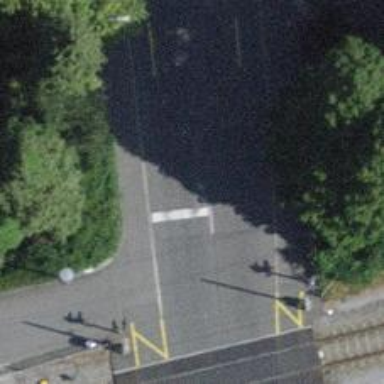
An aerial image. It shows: Tertiary road with designated cycle lane.